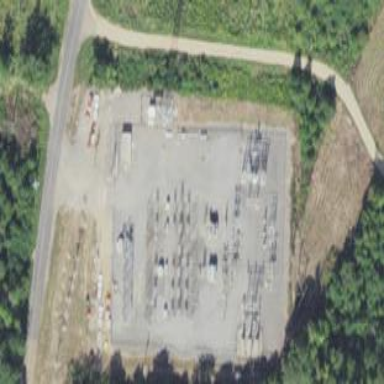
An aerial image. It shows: Outdoor power substation.